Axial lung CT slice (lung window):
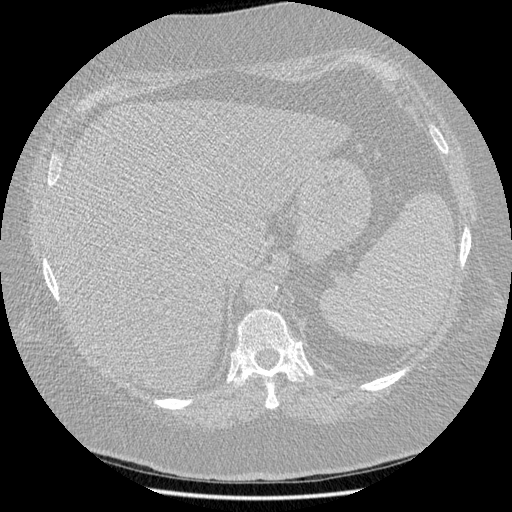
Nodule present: no